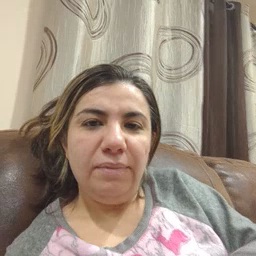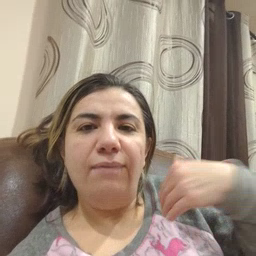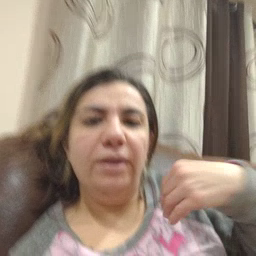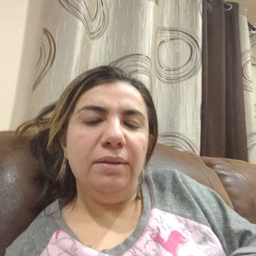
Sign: haveto